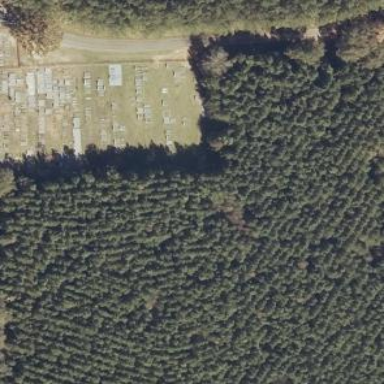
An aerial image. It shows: Cemetery.